Interaction volume radius: 5 \u00c5
Interaction volume height: 30 \u00c5
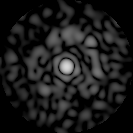
Disorder parameter: 0.7947